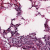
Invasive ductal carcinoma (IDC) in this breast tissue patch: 1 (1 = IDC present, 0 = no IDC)